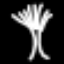
Label: palm tree